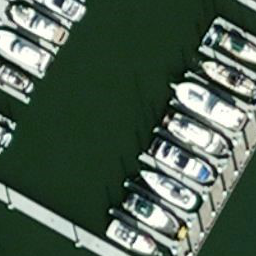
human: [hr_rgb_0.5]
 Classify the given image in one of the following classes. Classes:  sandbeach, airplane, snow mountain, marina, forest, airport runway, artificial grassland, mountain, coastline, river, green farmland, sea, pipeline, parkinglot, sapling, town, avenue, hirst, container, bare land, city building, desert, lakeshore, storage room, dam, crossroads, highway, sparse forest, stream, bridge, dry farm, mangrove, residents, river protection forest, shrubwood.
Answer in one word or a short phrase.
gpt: marina